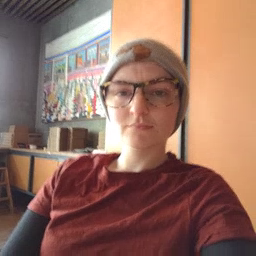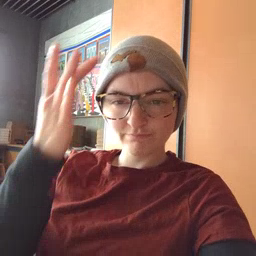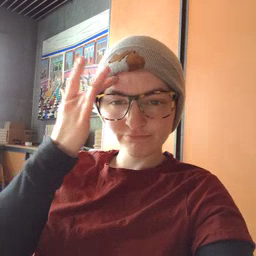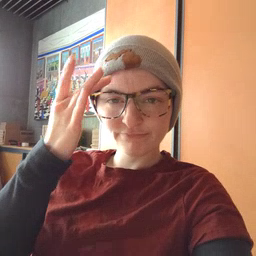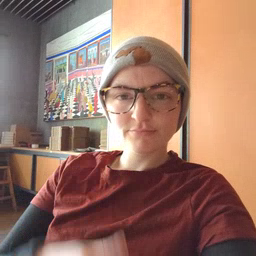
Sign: sick